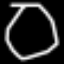
Label: octagon